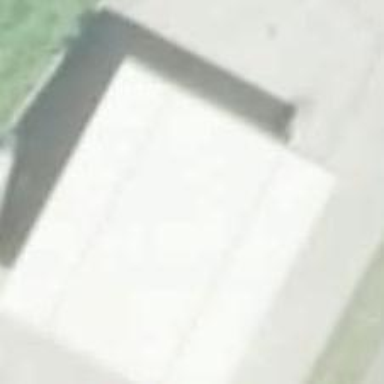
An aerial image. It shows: Fuel station.